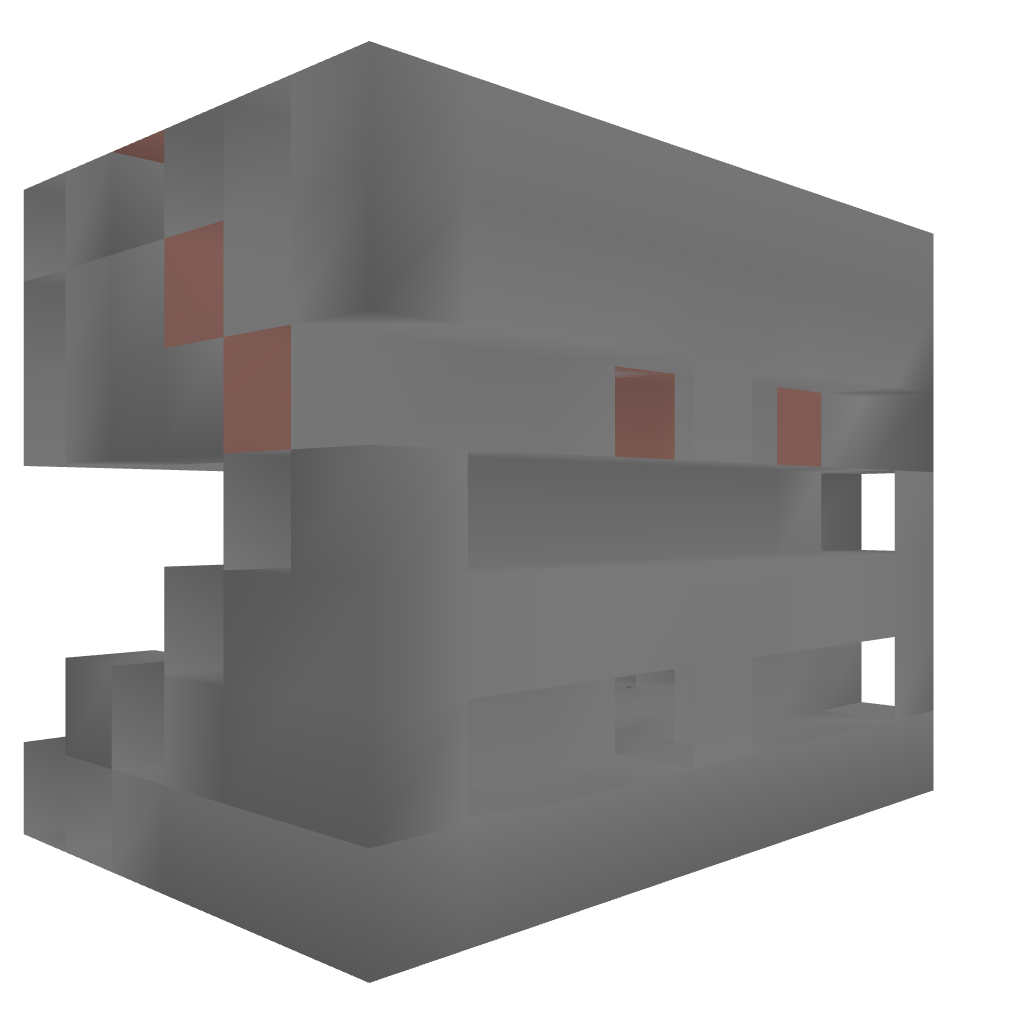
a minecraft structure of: DJ BlockBeat's Booth bad low quality